Question: I have written a control panel for managing devices, however as we have imported hundreds of them, there are a lot of values that need to be manually set. I have an overview page that shows the most import information and I am looking at some way to allow the end-user to change those values by clicking them.
Right now they are just text in TD cells pulled from the Database. Would it be possible to do something like double clicking the cell changes it to a drop-down box of options and then when deselected it automatically saves it to the database?
I have been searching Google and Stack Overflow but I am not even sure what to search for to get an idea of how to accomplish this.

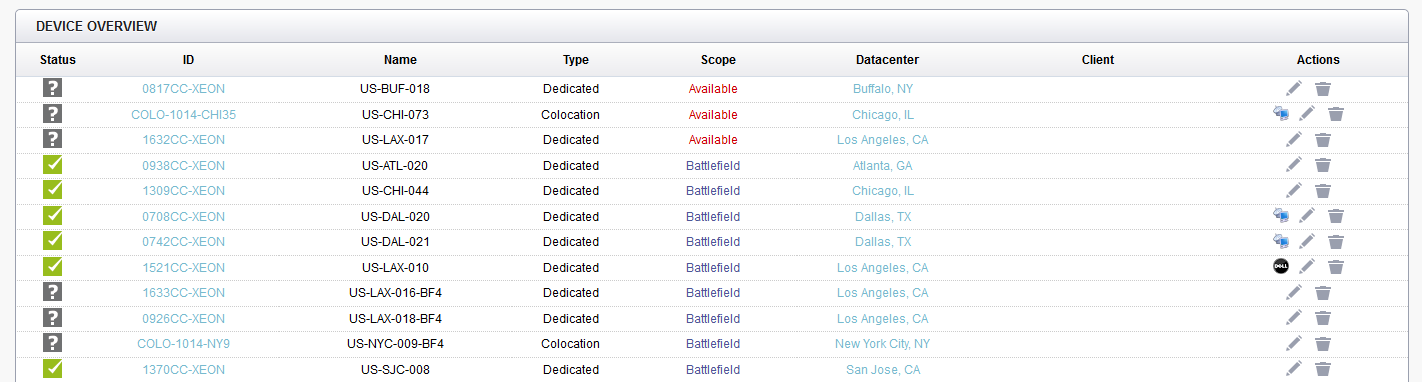
Answer: To do this you must (short version):
1. Handle click event on your value from table
2. Change(hide text and display input) text for input with setted value
3. Handle blur event on your input
4. If some changes have been made, send Request (by AJAX) to your php actions which save value in database. Or do nothing if there were no changes.
5. Change(hide input and display text ) input to text